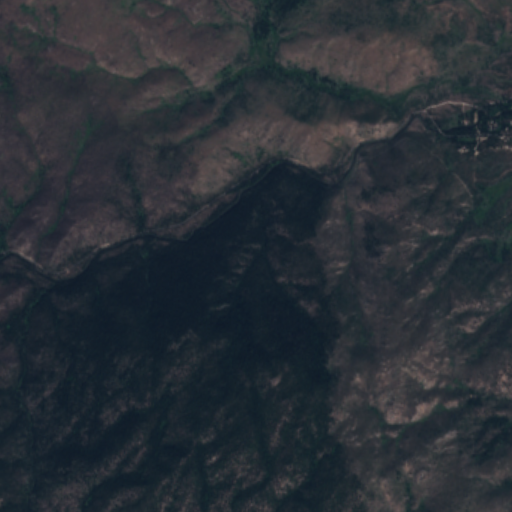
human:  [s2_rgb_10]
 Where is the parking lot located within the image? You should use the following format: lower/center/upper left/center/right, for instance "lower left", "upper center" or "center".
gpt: The parking lot is located in the center left of the image.
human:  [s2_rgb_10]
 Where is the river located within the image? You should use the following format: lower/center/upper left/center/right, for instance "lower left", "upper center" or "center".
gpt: The river is located in the center left of the image.
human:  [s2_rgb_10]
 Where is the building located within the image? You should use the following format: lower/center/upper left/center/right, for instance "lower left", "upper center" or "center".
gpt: The building is located in the upper right of the image.
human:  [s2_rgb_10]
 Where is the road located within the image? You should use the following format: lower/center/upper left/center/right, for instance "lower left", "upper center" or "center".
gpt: There is no road in the image.